Field crop: maize
Growth stage: 2
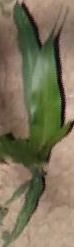
Species: maize